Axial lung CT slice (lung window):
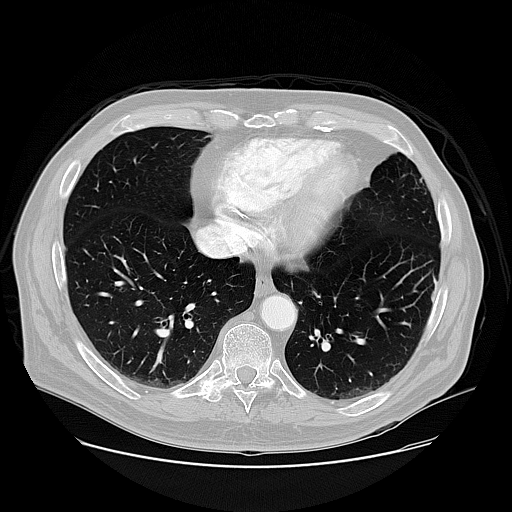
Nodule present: no